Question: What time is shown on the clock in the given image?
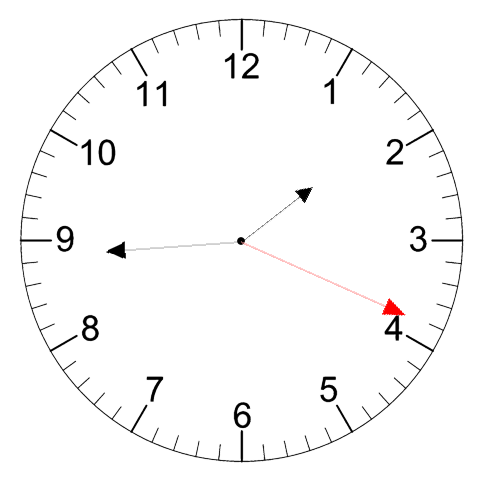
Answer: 01:44:19